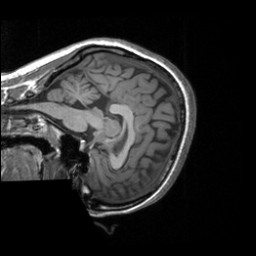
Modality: T1w
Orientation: sagittal
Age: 20
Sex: female
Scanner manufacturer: siemens
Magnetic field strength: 3 T
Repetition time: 1.9 s
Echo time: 0.00226 s